Question: I can't explain this other than with a screenshot:

What in the world does this mean? The 'feat-zoo' branch seems to stem from nowhere.
EDIT:
Per requested, the script used to generate this. Run the script, look at the graph, then start over, remove the 'sleep 2' calls and you'll get a different result which matches the screenshot above.
'''
#!/bin/sh
[ -d .git ] || git init
ACT="rebase"
echo "blah blah" > file1.txt
echo "another file" > file2.txt
git add file1.txt file2.txt
git commit -m "MASTER C1"
sleep 2
echo "new line here" >> file1.txt
echo "new file" > file3.txt
git add file3.txt
git commit -a -m "MASTER C2"
sleep 2
echo "bug fixes" >> file1.txt
echo "bug fixes" >> file3.txt
git commit -a -m "MASTER C3"
sleep 2
git branch feat-zoo
echo "MAGICAL" >> file2.txt
git commit -am "MASTER C4"
sleep 2
git checkout feat-zoo
git $ACT master
echo "new end" >> file3.txt
git commit -am "BR C1"
sleep 2
echo "**END" >> file2.txt
git commit -am "BR C2"
sleep 2
git checkout master
sed -i 's/blah blah/WHEEE/' file1.txt
git commit -am "MASTER C5"
sleep 2
git checkout feat-zoo
git $ACT master
echo "FINAL" >> file1.txt
git commit -am "BR C3"
sleep 2
git checkout master
echo "Done" > signoff
git add signoff
git commit -m "MASTER C6"
sleep 2
git merge feat-zoo
'''
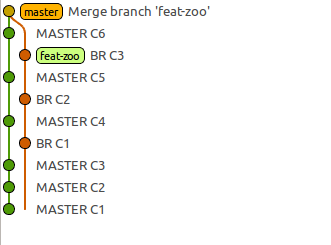
Answer: When I run that script (with one change to the 'sed' command, adding '-e', so that it does the right thing on my box, and adding '-m "Merge branch 'feat-zoo'"' to the merge, so that I don't have to manually finish an edit session), it works fine with or without any "sleep 2"s.
'''
$ git log --graph --decorate --oneline --all
* 5847d16 (HEAD, master) Merge branch 'feat-zoo'
|\
| * 42eb472 (feat-zoo) BR C3
| * 28f0d24 BR C2
| * 967e122 BR C1
* | 136b44a MASTER C6
|/
* 437cf27 MASTER C5
* 4c0edac MASTER C4
* 6dbf80e MASTER C3
* 95c61ec MASTER C2
* 597d9ba MASTER C1
'''
If I create an orphan branch and merge it in, that works fine too.
What viewer are you using to view these? I suspect it's attempting to draw the graph, and place commits, using the commit time-stamps, and getting confused because 'BR C1''s parent is 'MASTER C5' but it's already drawn 'MASTER C5' above, so it has no place "below" 'BR C1' to connect the next line. When it runs out of commits to draw it just stops drawing, giving you the output you see. Try the 'git log' command above; I think it will show you the same thing I get.
(In other words, it looks like a bug in the viewer, not in git.)